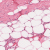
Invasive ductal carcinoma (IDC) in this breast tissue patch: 0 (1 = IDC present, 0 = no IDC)